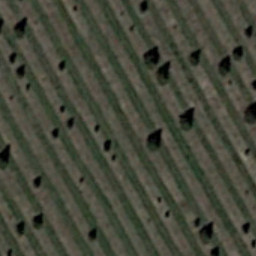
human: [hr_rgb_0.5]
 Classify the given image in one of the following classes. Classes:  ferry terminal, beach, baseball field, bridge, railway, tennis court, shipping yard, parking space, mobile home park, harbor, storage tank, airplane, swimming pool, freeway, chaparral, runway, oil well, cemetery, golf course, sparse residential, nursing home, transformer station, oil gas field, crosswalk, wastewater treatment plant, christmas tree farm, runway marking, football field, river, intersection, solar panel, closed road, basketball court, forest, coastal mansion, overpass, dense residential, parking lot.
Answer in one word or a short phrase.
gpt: christmas tree farm